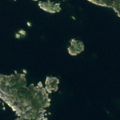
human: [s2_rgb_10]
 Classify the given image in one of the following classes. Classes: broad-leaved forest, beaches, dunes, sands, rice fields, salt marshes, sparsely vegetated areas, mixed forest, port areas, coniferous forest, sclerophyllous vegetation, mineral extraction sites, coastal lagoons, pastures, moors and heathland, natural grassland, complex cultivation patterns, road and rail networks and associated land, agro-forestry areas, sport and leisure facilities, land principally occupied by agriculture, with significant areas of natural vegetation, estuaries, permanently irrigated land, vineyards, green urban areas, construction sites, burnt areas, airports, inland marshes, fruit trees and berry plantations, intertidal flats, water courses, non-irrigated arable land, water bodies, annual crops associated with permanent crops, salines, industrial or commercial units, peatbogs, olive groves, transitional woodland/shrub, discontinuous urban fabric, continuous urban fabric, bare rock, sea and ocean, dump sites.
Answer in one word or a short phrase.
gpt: transitional woodland/shrub, sea and ocean